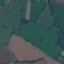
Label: Pasture